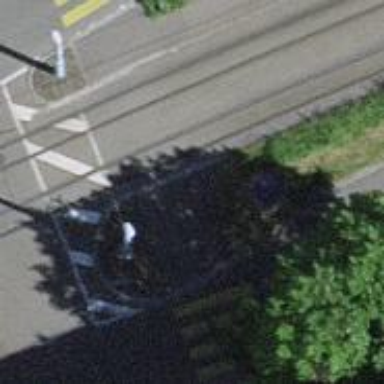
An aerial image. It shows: Uncontrolled railway crossing.